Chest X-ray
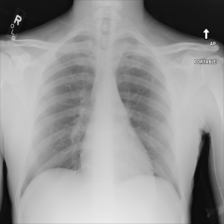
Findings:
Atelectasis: negative
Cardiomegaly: negative
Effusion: negative
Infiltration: negative
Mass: negative
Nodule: negative
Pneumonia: negative
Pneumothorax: negative
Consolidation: negative
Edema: negative
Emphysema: negative
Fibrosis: negative
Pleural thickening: negative
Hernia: negative